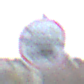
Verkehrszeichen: Mautpflicht
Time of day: MorningAfternoon
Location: Outdoor (Suburban)
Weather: PartlyCloudy
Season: NotSpecified
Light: Natural